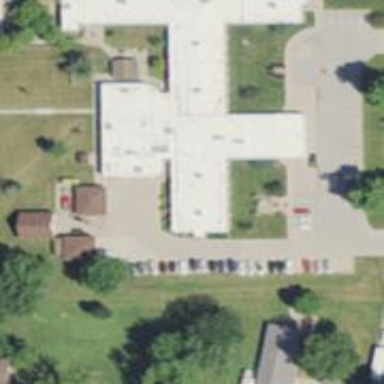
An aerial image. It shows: Nursing home.